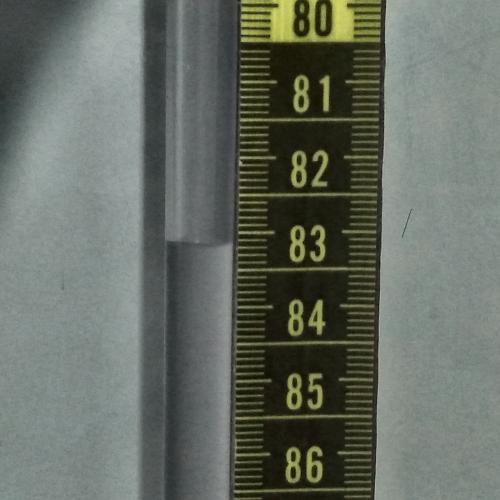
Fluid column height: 83.1 cm